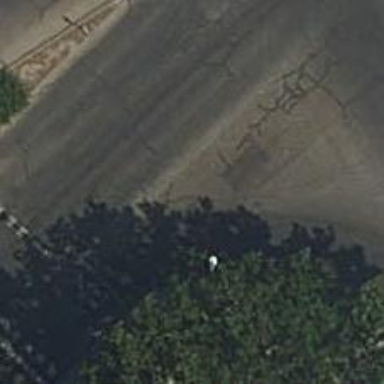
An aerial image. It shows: Asphalt road with primary link designation.